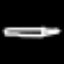
Label: pencil